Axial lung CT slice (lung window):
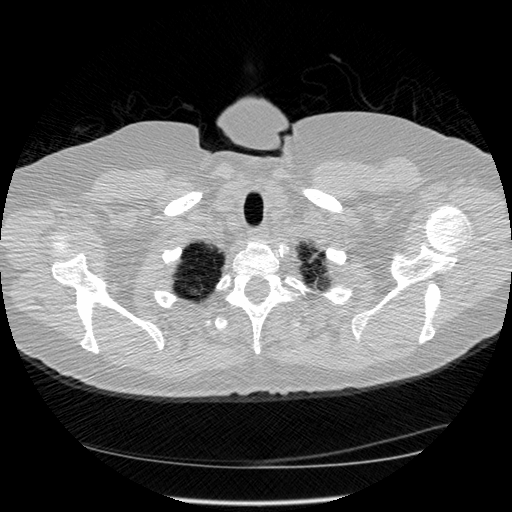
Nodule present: no